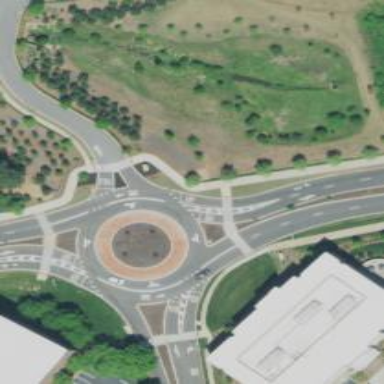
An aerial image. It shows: Tertiary road with asphalt surface leading to roundabout junction.